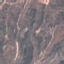
Land use / land cover class: HerbaceousVegetation